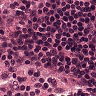
Metastatic tissue present: no